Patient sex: M
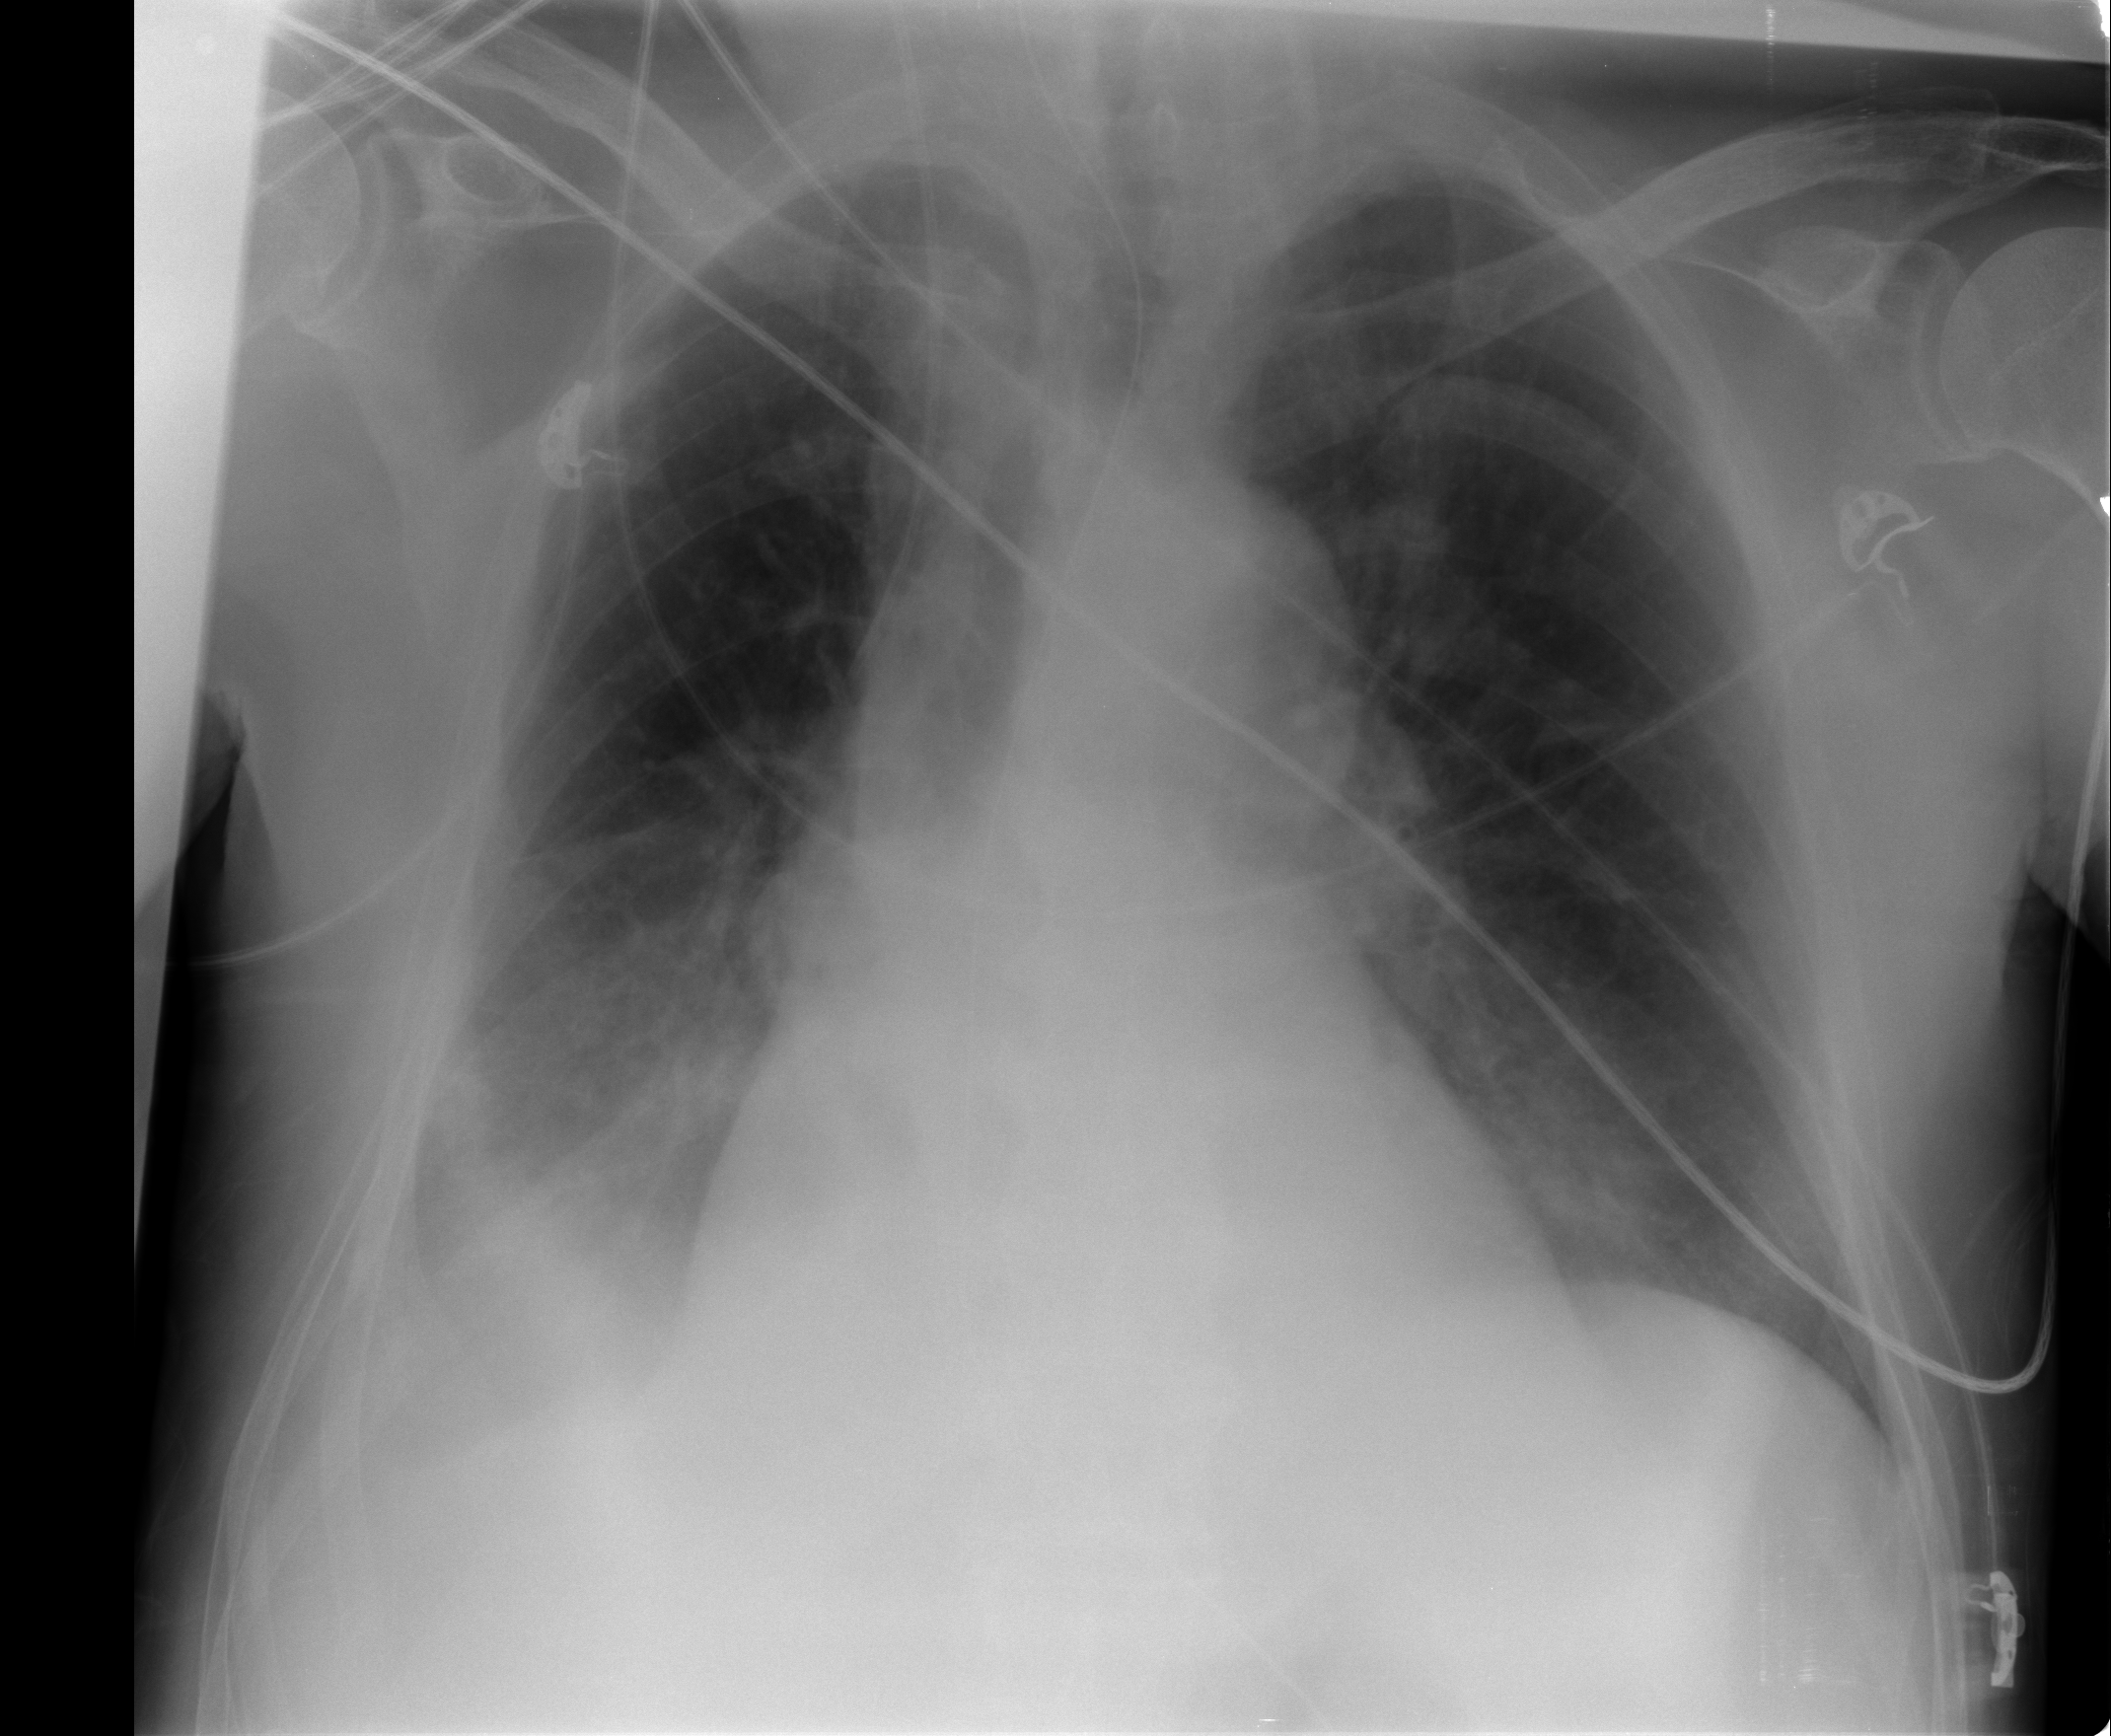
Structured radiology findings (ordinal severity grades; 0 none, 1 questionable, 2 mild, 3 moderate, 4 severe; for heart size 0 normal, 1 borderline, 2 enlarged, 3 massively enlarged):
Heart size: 2
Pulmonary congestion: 2
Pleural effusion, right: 2
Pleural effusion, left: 1
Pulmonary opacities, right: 2
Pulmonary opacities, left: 2
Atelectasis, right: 2
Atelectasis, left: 2